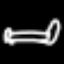
Label: bed